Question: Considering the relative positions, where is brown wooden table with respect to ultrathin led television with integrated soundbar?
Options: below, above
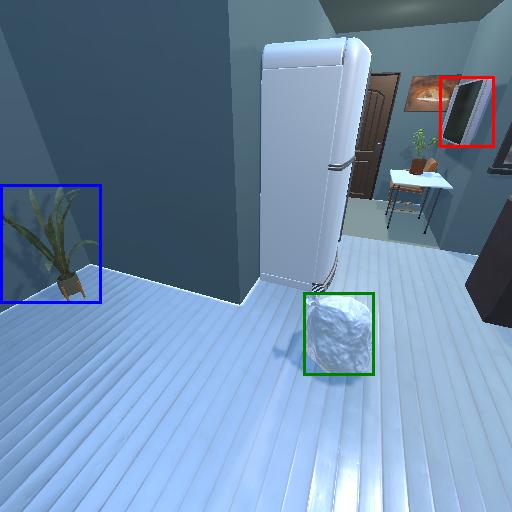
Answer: below